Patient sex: F
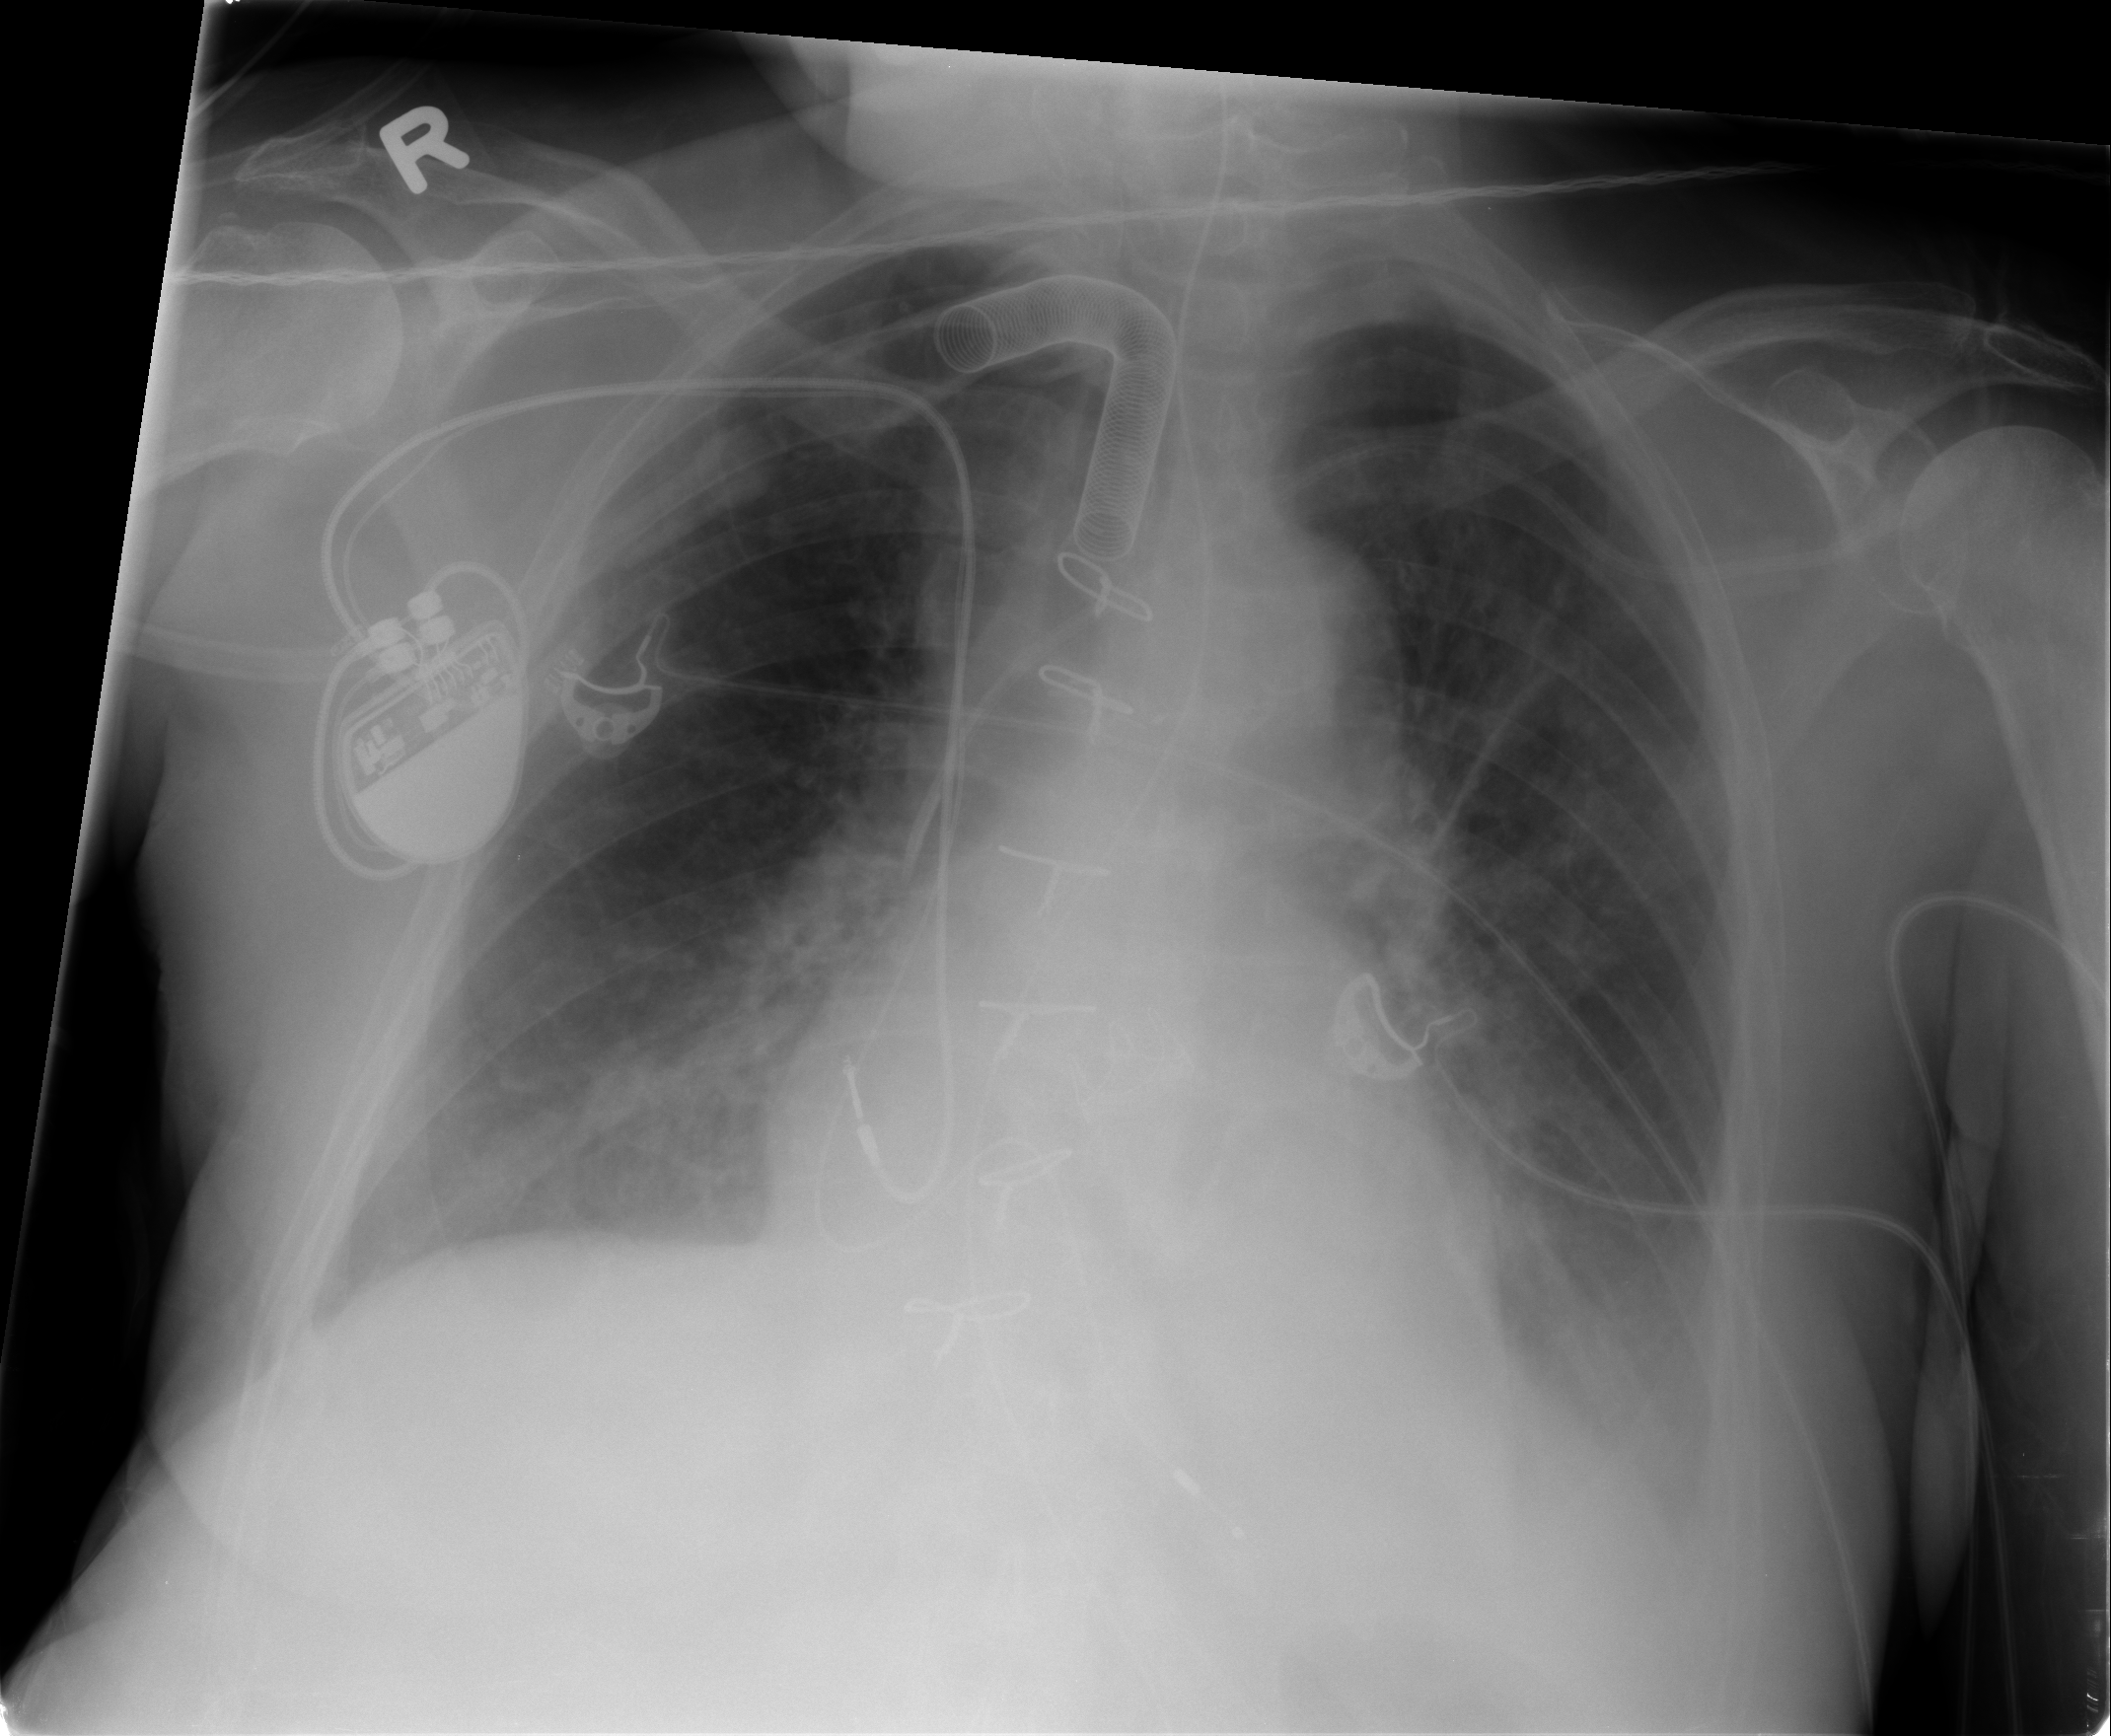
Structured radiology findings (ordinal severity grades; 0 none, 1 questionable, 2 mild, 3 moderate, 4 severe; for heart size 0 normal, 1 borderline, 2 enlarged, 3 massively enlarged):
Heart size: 0
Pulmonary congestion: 2
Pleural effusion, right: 1
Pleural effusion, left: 2
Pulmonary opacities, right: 1
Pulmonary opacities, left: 2
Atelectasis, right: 1
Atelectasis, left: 2